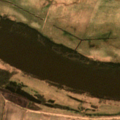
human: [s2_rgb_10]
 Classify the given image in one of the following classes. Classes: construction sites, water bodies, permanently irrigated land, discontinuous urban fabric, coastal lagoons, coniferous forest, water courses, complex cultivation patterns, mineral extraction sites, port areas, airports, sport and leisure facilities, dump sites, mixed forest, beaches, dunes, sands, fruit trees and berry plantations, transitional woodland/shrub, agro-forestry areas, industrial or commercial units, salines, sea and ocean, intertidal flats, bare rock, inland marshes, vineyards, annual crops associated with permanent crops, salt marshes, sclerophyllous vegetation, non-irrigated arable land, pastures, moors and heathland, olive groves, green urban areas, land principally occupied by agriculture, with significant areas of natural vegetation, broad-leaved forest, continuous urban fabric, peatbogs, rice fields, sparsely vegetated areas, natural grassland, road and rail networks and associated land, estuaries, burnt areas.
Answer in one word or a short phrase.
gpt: non-irrigated arable land, pastures, land principally occupied by agriculture, with significant areas of natural vegetation, water courses